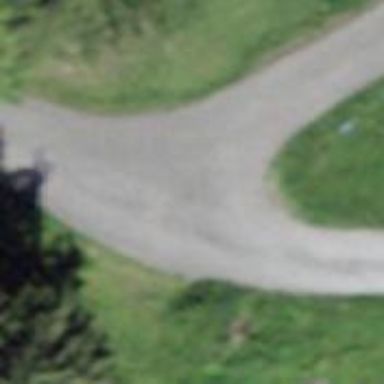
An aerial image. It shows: Well-maintained track road with grade 1 tracktype.